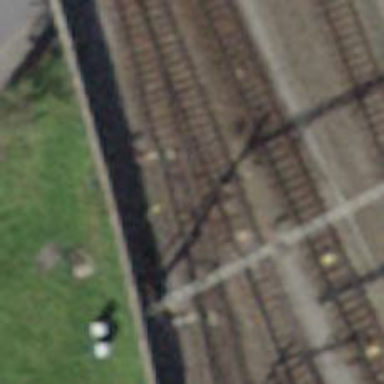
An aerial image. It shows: Railway switch.